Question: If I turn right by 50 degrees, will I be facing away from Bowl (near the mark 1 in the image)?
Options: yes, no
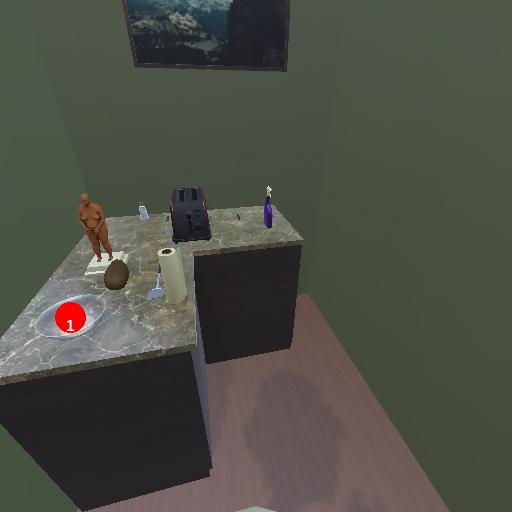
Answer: yes